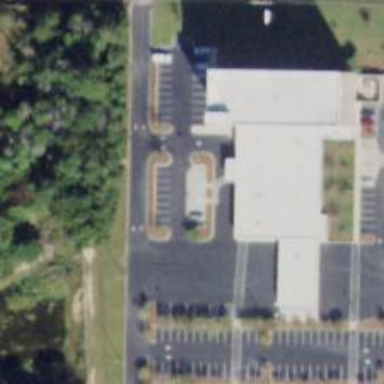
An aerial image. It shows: Parking space is available.